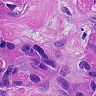
Metastatic tissue present: yes